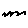
Label: zigzag